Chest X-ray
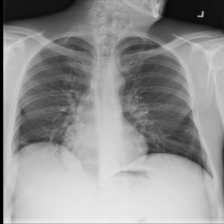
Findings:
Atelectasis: negative
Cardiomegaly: negative
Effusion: negative
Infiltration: negative
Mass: negative
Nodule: negative
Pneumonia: negative
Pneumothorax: negative
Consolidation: negative
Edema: negative
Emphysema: negative
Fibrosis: negative
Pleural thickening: negative
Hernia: negative